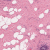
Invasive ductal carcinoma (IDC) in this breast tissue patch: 0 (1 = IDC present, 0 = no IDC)